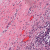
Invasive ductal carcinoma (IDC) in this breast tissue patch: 1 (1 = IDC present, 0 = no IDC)